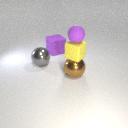
large purple rubber cube to the right of large gray metal sphere